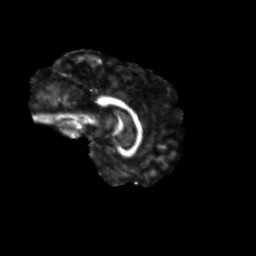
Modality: FA
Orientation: sagittal
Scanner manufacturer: siemens
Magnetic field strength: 3 T
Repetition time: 9.2 s
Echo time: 0.084 s